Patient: sex M, age 57
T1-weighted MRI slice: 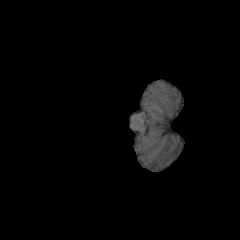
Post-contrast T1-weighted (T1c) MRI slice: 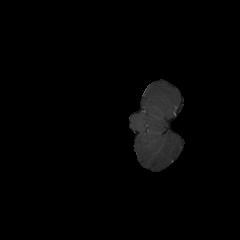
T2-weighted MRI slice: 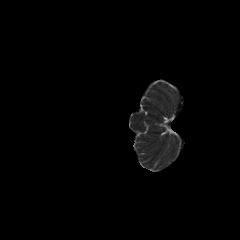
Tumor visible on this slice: no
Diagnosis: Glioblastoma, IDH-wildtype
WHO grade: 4